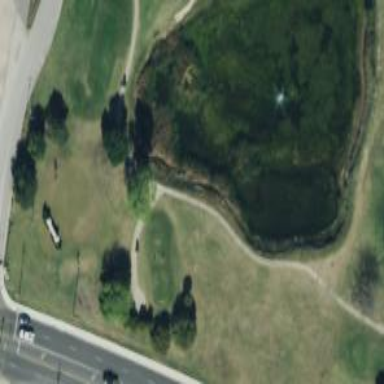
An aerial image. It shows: Pathway for golfing.